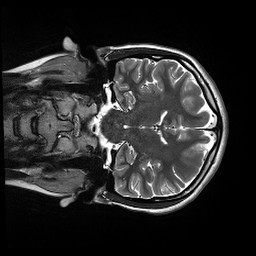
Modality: T2w
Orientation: coronal
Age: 21
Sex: female